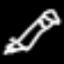
Label: pencil